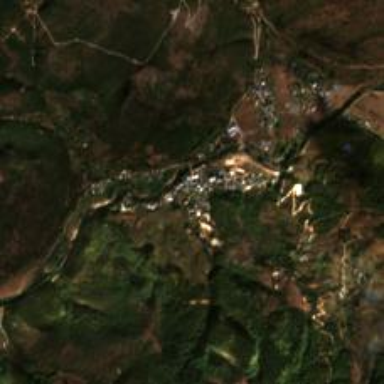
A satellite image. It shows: Ethnic township within town.